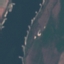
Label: River